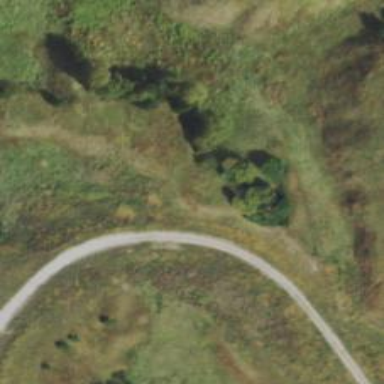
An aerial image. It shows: Road leading to wind farm area designated for service vehicles.